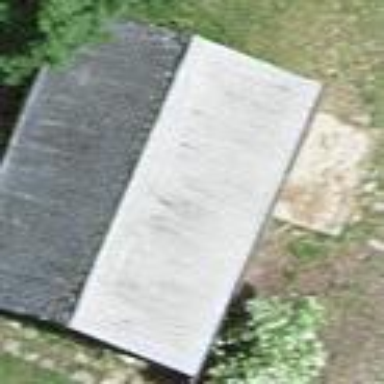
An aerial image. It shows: Gabled roof barn.